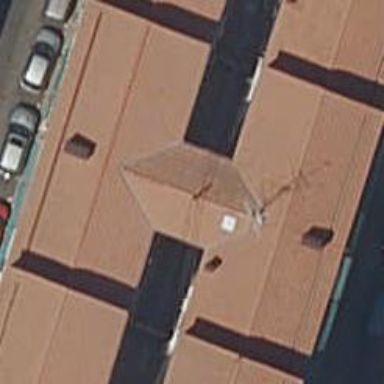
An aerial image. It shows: Image showing building with apartments.